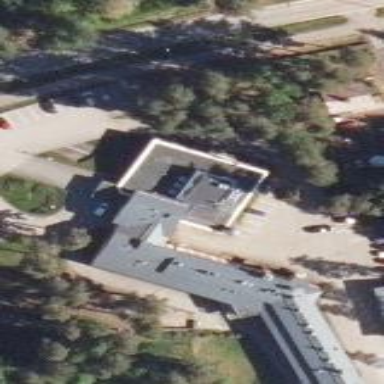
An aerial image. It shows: Hospital building.